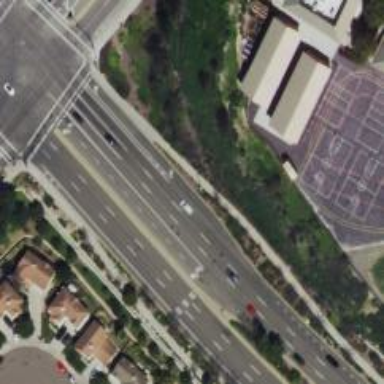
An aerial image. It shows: Secondary road with separate asphalt sidewalks.